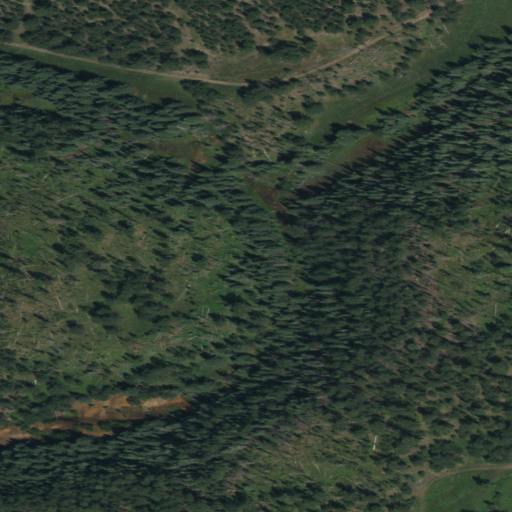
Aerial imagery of valley in South Dakota named Maitland Draw containing only evergreen forest